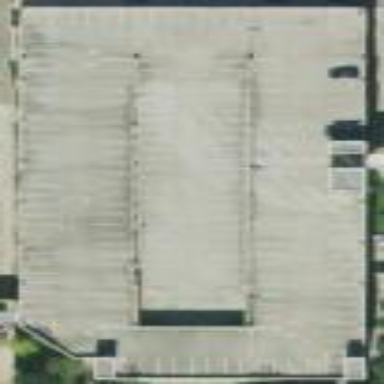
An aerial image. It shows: Multi-storey parking facility with concrete surface.